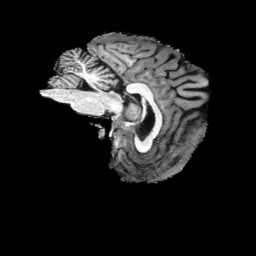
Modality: T1w
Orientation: sagittal
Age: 38
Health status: healthy
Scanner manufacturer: philips
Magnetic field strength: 3 T
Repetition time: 0.007869 s
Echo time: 0.003628 s